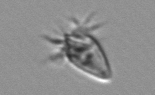
Label: Paratontonia_gracillima